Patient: sex M, age 50
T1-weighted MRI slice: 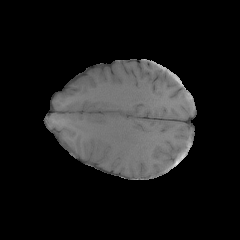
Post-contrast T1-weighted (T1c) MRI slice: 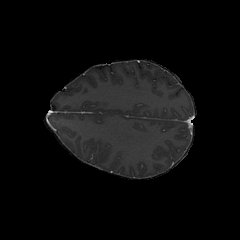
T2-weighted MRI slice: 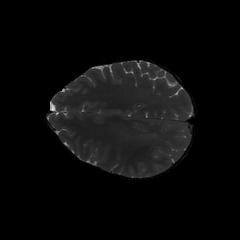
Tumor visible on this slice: no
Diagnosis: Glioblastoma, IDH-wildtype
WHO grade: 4